Question: I am running the following script. The script has to generate a circle.
'''
import pyplot as plt
circle1=plt.Circle((0.5,0.5),.2,color='g', fill=False)
fig=plt.gcf()
fig.gca().add_artist(circle1)
plt.show()
'''
The output is as follows:

I want the output on a Tkinter canvas. How do I go about this?
I read <URL> question and the code given there wants me to import 'matplotlib' but I do not need to import it.
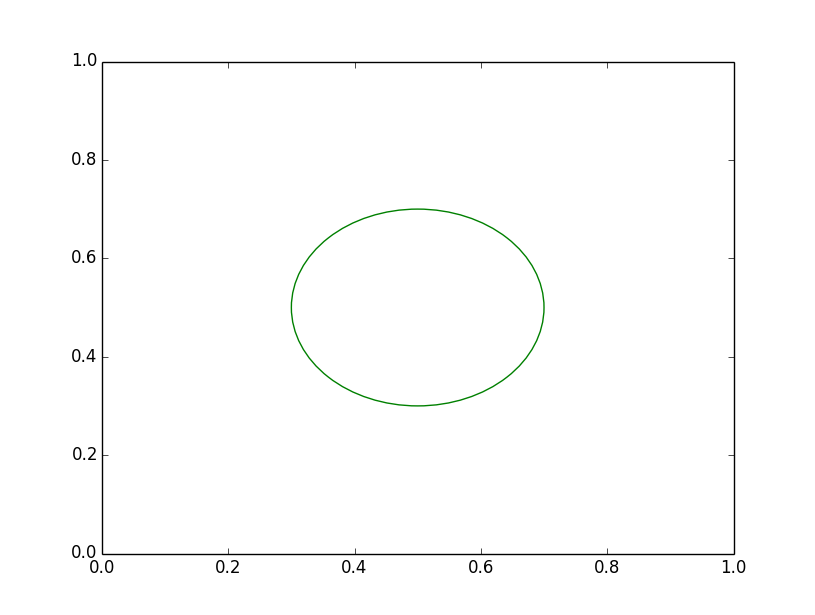
Answer: As per the matplotlib examples:
<URL>
'''
#!/usr/bin/env python
import matplotlib
matplotlib.use('TkAgg')
from numpy import arange, sin, pi
from matplotlib.backends.backend_tkagg import FigureCanvasTkAgg, NavigationToolbar2TkAgg
# implement the default mpl key bindings
from matplotlib.backend_bases import key_press_handler
from matplotlib.figure import Figure
import sys
if sys.version_info[0] < 3:
import Tkinter as Tk
else:
import tkinter as Tk
root = Tk.Tk()
root.wm_title("Embedding in TK")
f = Figure(figsize=(5,4), dpi=100)
a = f.add_subplot(111)
t = arange(0.0,3.0,0.01)
s = sin(2*pi*t)
a.plot(t,s)
# a tk.DrawingArea
canvas = FigureCanvasTkAgg(f, master=root)
canvas.show()
canvas.get_tk_widget().pack(side=Tk.TOP, fill=Tk.BOTH, expand=1)
toolbar = NavigationToolbar2TkAgg( canvas, root )
toolbar.update()
canvas._tkcanvas.pack(side=Tk.TOP, fill=Tk.BOTH, expand=1)
def on_key_event(event):
print('you pressed %s'%event.key)
key_press_handler(event, canvas, toolbar)
canvas.mpl_connect('key_press_event', on_key_event)
def _quit():
root.quit() # stops mainloop
root.destroy() # this is necessary on Windows to prevent
# Fatal Python Error: PyEval_RestoreThread: NULL tstate
button = Tk.Button(master=root, text='Quit', command=_quit)
button.pack(side=Tk.BOTTOM)
Tk.mainloop()
'''